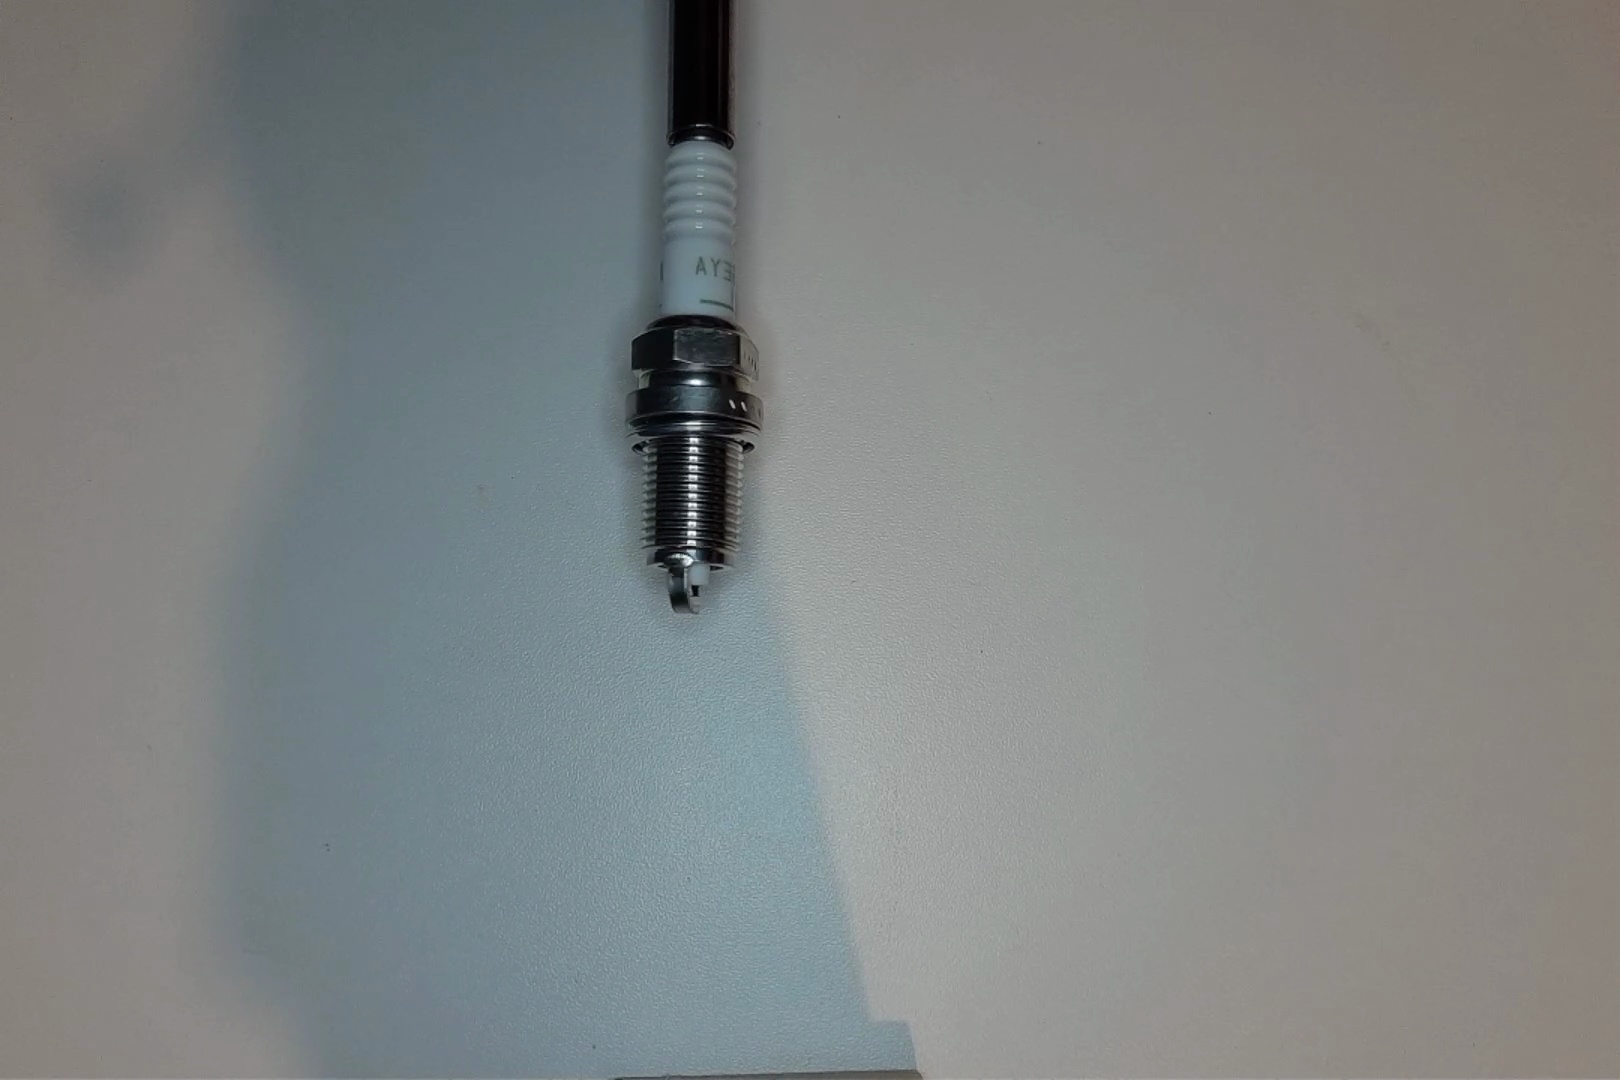
Label: no anomaly